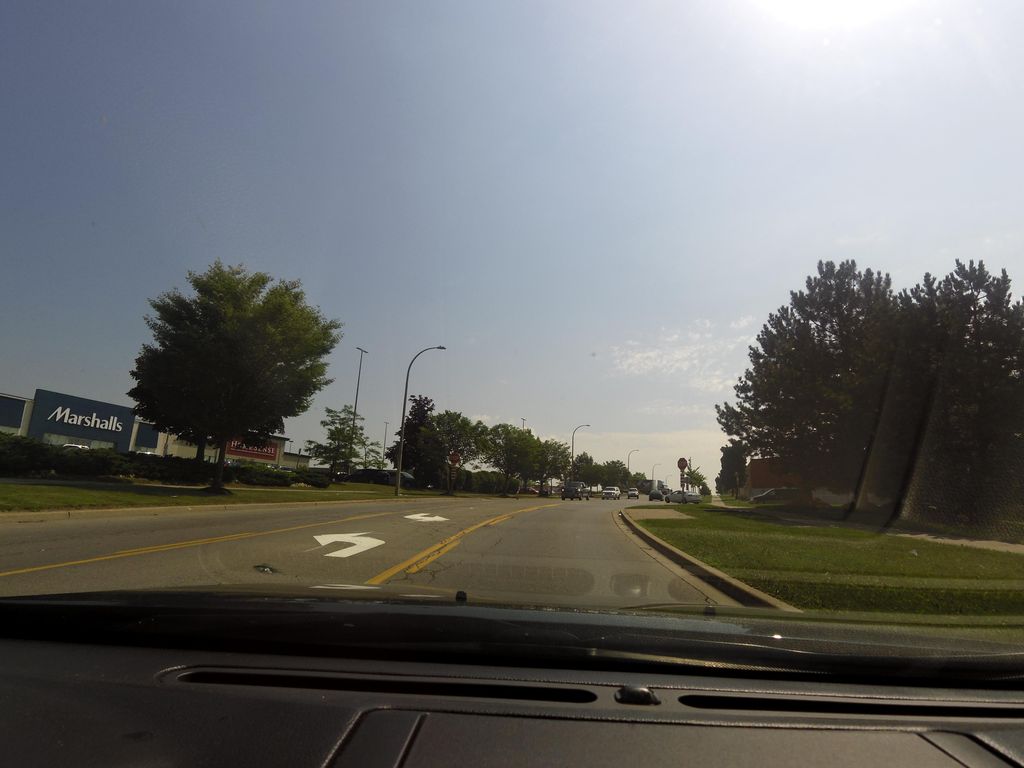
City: hamilton